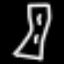
Label: hourglass